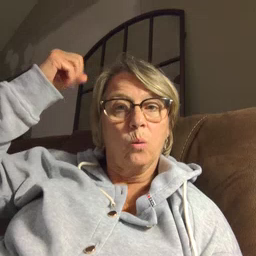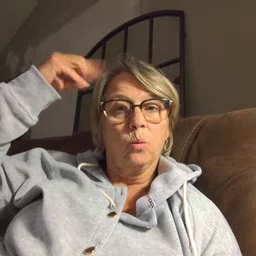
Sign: shower